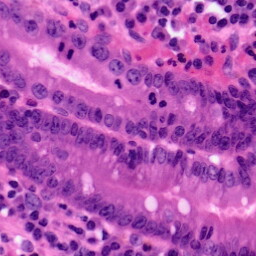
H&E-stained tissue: Pancreatic